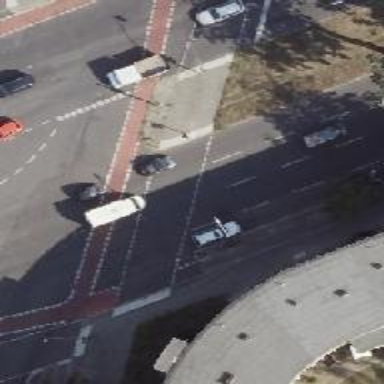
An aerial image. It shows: Road crossing with traffic signals.